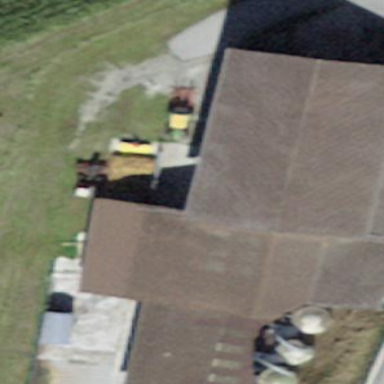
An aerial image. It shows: Farm auxiliary building.